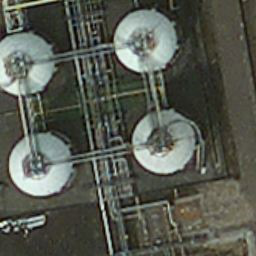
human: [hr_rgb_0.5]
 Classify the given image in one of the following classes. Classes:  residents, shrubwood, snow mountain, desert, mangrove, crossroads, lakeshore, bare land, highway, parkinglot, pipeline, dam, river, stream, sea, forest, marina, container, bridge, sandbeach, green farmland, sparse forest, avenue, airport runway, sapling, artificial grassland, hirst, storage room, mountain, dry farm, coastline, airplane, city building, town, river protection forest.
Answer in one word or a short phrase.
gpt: storage room